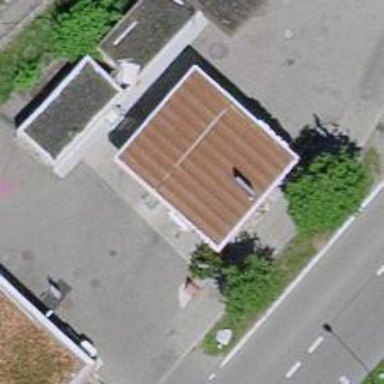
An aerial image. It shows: Fuel station.